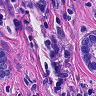
Metastatic tissue present: yes